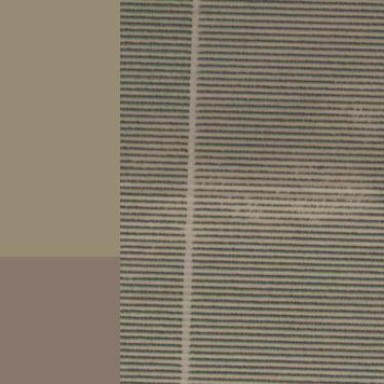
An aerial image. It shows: Vineyard.